Question: I would like to get this animation using jQuery:

I have tried the following and it is not working:
'''
<script>
$(function () {
$("#b").click(function () {
$("r").animate({
width: 50}, 2000)
});
});
</script>
<div id="b"><div id="r"></div></div>
'''
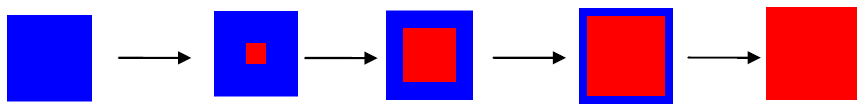
Answer: You need to do a few things here, like add height also. You also need to ensure you have the CSS setup correctly to begin with
DEMO <URL>
'''
$("#b").click(function(){
$("#r").animate({
height:200,
width: 200
}, "medium");
});
'''